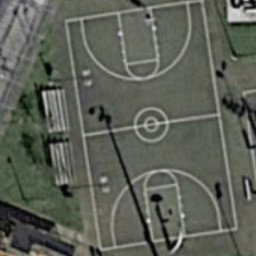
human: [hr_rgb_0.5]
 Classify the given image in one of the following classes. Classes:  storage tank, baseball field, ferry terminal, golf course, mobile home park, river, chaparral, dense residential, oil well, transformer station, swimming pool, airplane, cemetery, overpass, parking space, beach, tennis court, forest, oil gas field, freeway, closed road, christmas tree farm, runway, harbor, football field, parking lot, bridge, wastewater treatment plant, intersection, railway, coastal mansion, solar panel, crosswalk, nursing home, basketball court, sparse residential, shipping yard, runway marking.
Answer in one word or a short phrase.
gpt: basketball court